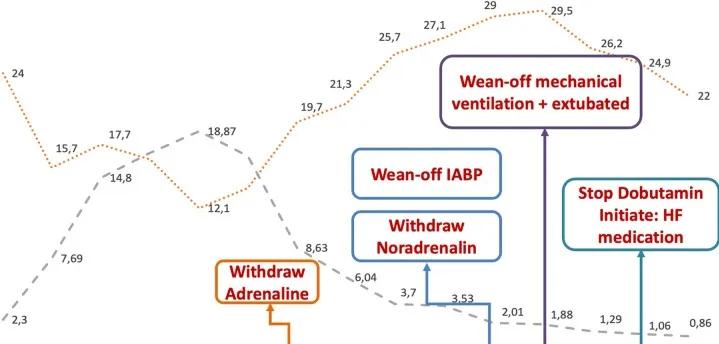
Dynamics of blood lactate and bicarbonate (HCO3-) levels during hospitalization.
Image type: pathology (immunostaining)